Question: This is my html page
'''
<!DOCTYPE html>
<html xmlns="http://www.w3.org/1999/xhtml">
<head>
<title>Test Float</title>
<link rel="stylesheet" href="Styles/style.css" />
</head>
<body>
<div class="header"></div>
<div class="slideBar"></div>
<div class="content"></div>
<div class="footer"></div>
</body>
</html>
'''
This is my css
'''
.header {
width:100%;
height:20%;
background-color:red;
}
.footer {
width:100%;
height:20%;
background-color:green;
}
.slideBar {
width:20%;
height:60%;
float:right;
background-color:blue;
}
.content {
width:80%;
height:60%;
background-color:yellow;
}
'''
when I run my page. I got empty white page.
Then I added a one word to each div like this:
'''
<!DOCTYPE html>
<html xmlns="http://www.w3.org/1999/xhtml">
<head>
<title>Test Float</title>
<link rel="stylesheet" href="Styles/style.css" />
</head>
<body>
<div class="header">HEADER</div>
<div class="slideBar">SLIDEBAR</div>
<div class="content">CONTENT</div>
<div class="footer">FOOTER</div>
</body>
</html>
'''
The result is this:

That means the height property is not working.
### I don't want to use pixel in my height property. I need to use percentage
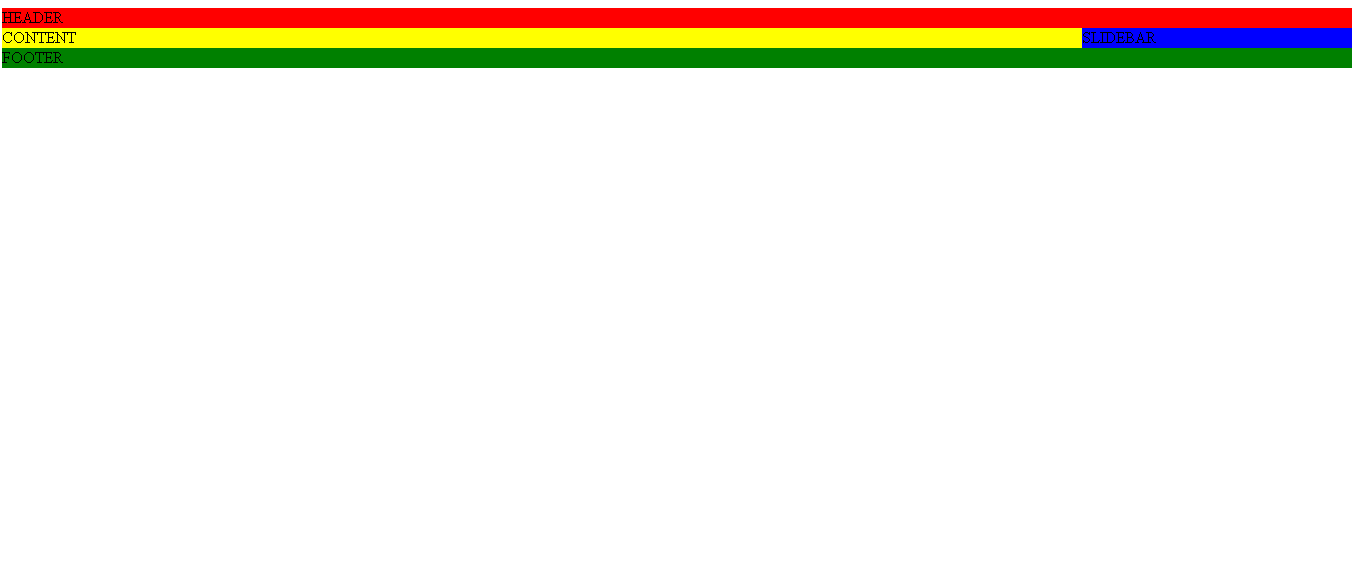
Answer: Demo: <URL>
when you use percentage for height, then the value of height depend on its parent's height value, so you should set html and body's height value.
'''
<!DOCTYPE html>
<html>
<head>
<title>Test Float</title>
<link rel="stylesheet" href="Styles/style.css" />
<style>
html, body {height: 100%;}
.header {
width:100%;
height:20%;
background-color:red;
}
.footer {
width:100%;
height:20%;
background-color:green;
}
.slideBar {
width:20%;
height:60%;
float:right;
background-color:blue;
}
.content {
width:80%;
height:60%;
background-color:yellow;
}
</style>
</head>
<body>
<div class="header">HEADER</div>
<div class="slideBar">SLIDEBAR</div>
<div class="content">CONTENT</div>
<div class="footer">FOOTER</div>
</body>
</html>
'''